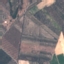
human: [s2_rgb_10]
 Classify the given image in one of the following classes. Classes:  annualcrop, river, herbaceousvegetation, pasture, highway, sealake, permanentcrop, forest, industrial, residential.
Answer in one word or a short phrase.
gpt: PermanentCrop